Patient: sex M, age 29
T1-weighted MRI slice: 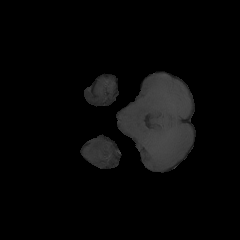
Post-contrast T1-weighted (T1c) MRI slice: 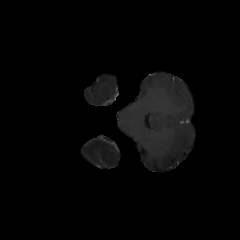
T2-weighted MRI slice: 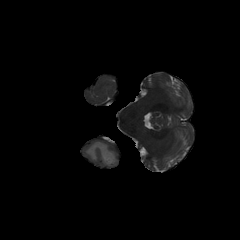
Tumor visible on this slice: yes
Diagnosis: Astrocytoma, IDH-mutant
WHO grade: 4